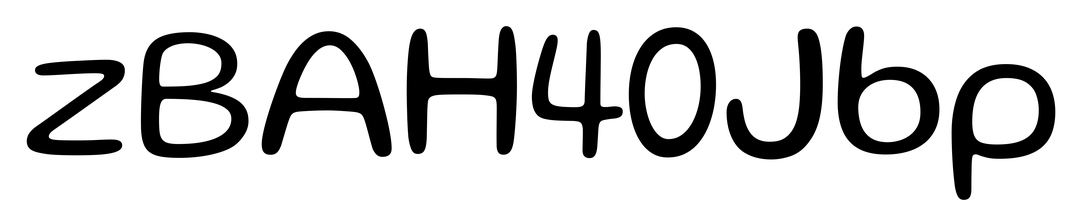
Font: Gluten_Light